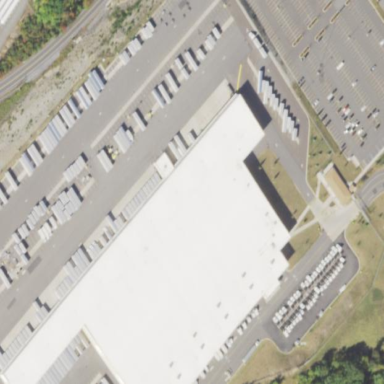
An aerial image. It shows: Logistics area.